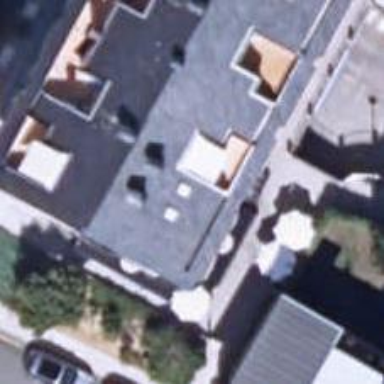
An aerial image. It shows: Café.